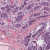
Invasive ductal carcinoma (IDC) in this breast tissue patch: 1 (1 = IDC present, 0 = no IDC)